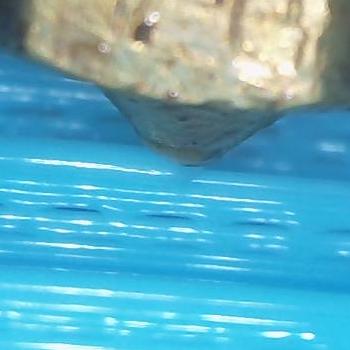
Flow rate: 283%